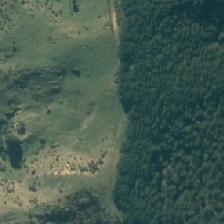
Land cover: low_producing_grassland